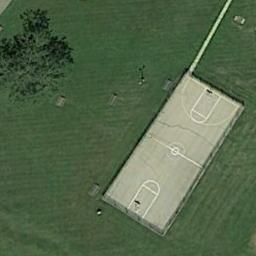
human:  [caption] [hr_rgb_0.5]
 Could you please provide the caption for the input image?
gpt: The basketball court is on the lawn,With a tree nearby .